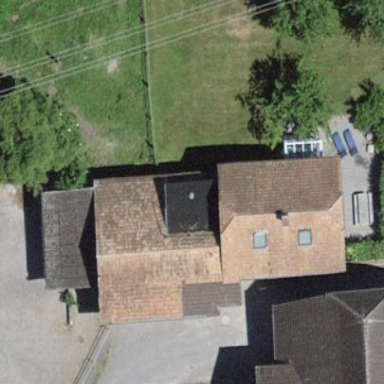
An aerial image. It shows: Farm building.